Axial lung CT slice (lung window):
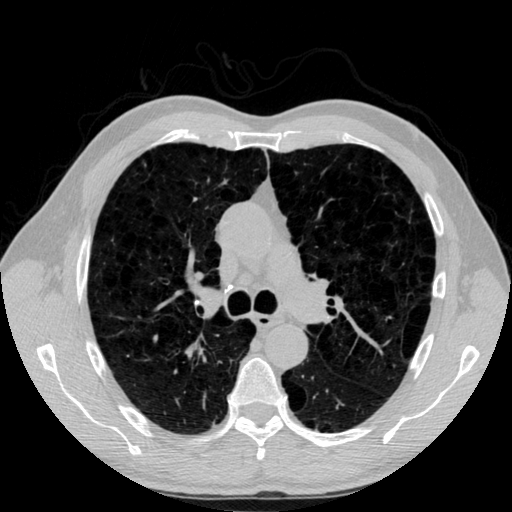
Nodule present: no